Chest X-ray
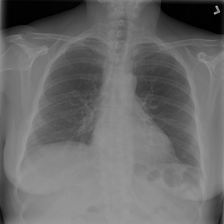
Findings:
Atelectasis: negative
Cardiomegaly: negative
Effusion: negative
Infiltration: negative
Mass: negative
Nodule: negative
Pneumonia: negative
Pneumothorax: negative
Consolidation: negative
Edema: negative
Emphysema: negative
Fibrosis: negative
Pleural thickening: negative
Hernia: negative